Interaction volume radius: 5 \u00c5
Interaction volume height: 15 \u00c5
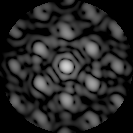
Disorder parameter: 0.414